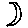
Label: moon